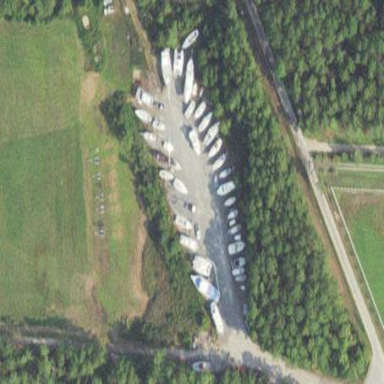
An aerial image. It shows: Boat storage area.